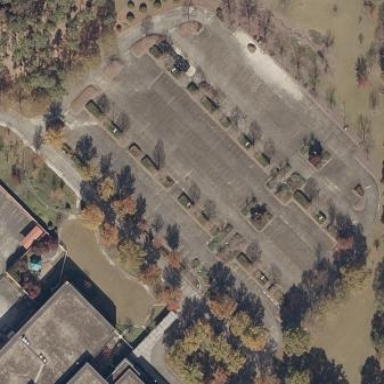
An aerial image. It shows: Parking area.